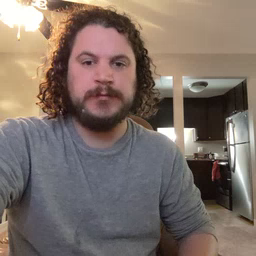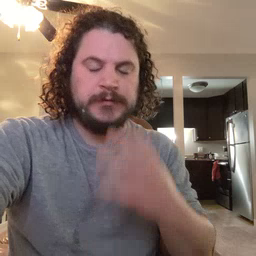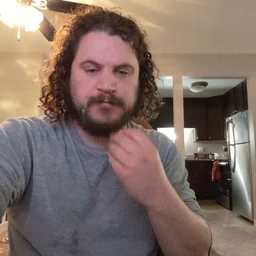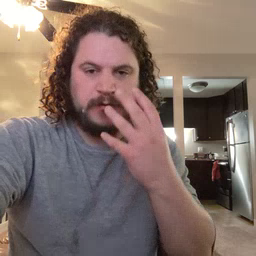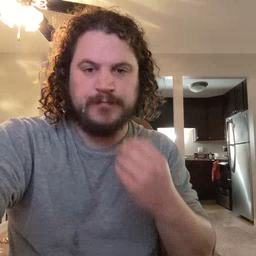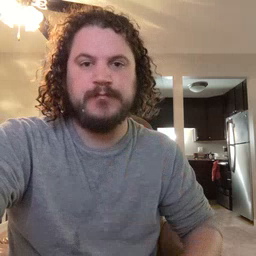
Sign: sleepy